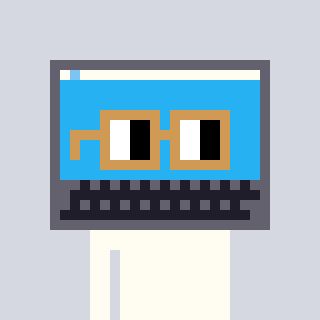
a pixel art character with square brown glasses, a laptop-shaped head and a orange-colored body on a cool background